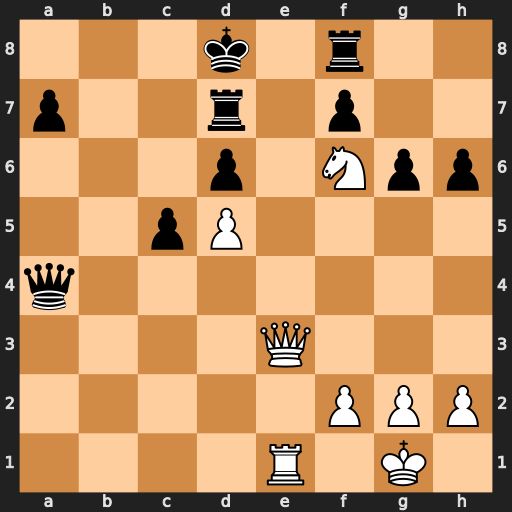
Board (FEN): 3k1r2/p2r1p2/3p1Npp/2pP4/q7/4Q3/5PPP/4R1K1
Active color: w
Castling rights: -
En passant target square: -
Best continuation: Qxh6 Re8 Rxe8+